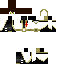
A female skeleton skin with dark skin, wearing brown helmet dressed in a gold armor chest and brown pants, featuring a closed mouth.